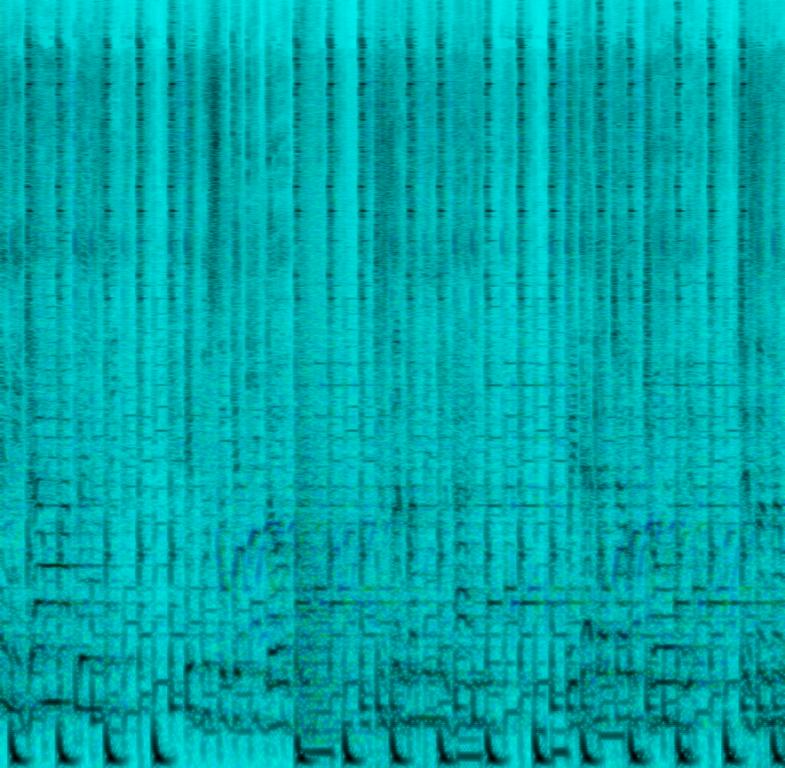
This is a modern sounding Afrobeat music piece. There is a male vocal singing the same line repeatedly vocal with a male back vocal ad-libbing in the background. The electric guitar is playing a mellow tune. A low-to-medium range bass line that can be heard. The rhythm consists of an acoustic drum beat with supporting percussive elements. Brass stabs can be heard every now and then. The atmosphere is groovy. This piece could be played at African nightclubs or dance clubs.